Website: bh-photo
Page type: gifting
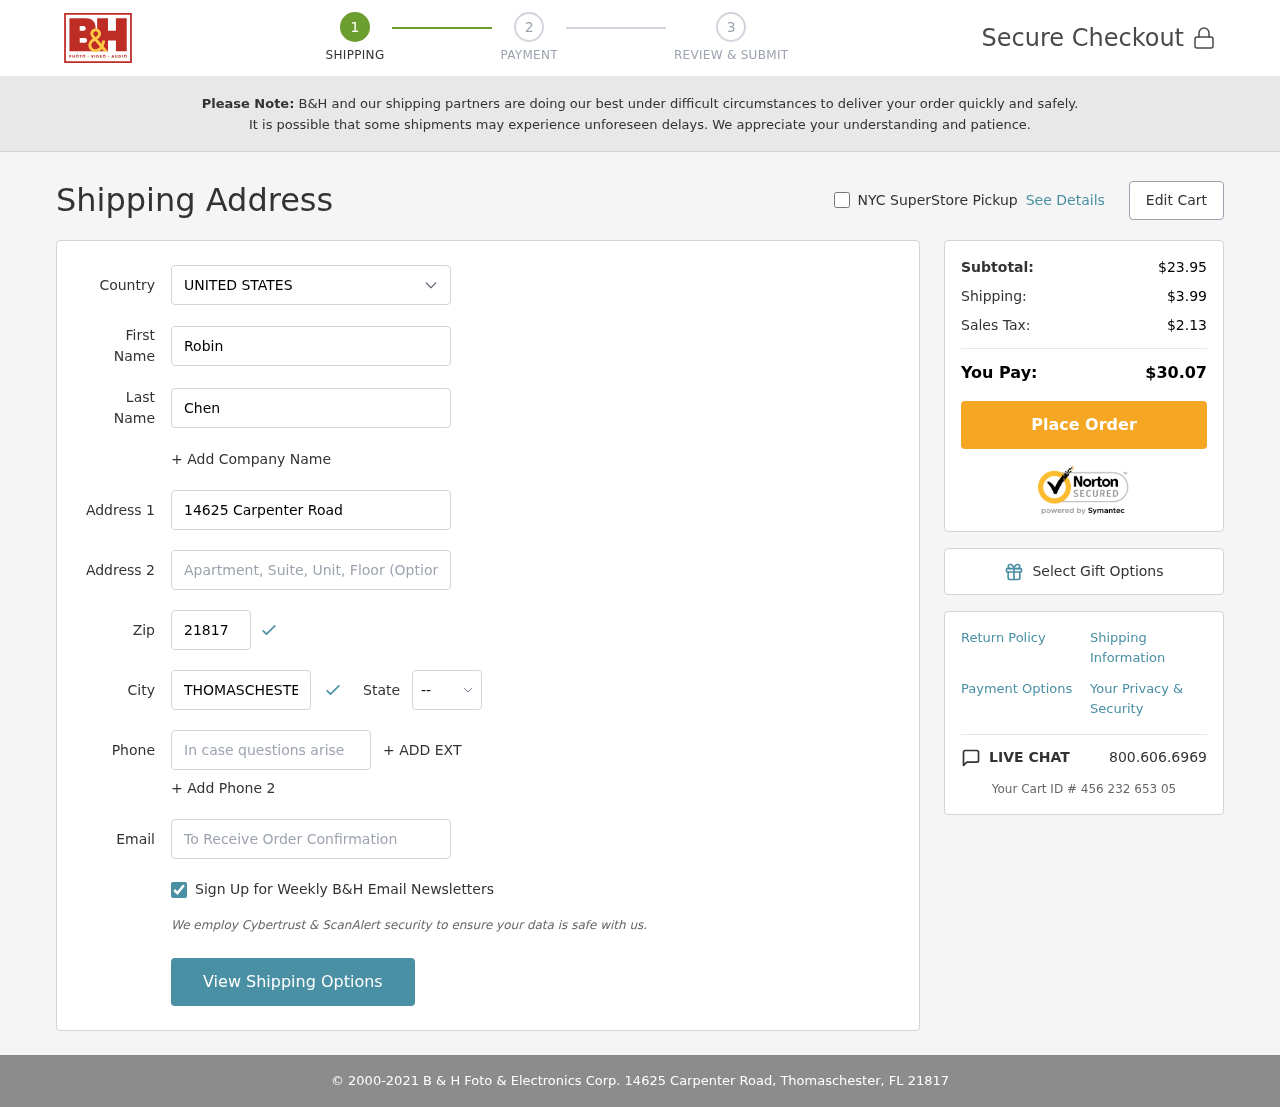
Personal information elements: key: PII_CITY
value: Thomaschester
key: PII_COUNTRY
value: United States
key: PII_EMAIL
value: rchen@yahoo.com
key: PII_FIRSTNAME
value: Robin
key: PII_LASTNAME
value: Chen
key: PII_PHONE
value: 9236851356
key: PII_POSTCODE
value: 21817
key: PII_STATE_ABBR
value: FL
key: PII_STREET
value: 14625 Carpenter Road
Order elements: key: ORDER_SUBTOTAL
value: $23.95
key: ORDER_SHIPPING_COST
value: $3.99
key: ORDER_TAX
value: $2.13
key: ORDER_TOTAL
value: $30.07
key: ORDER_ID
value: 456 232 653 05